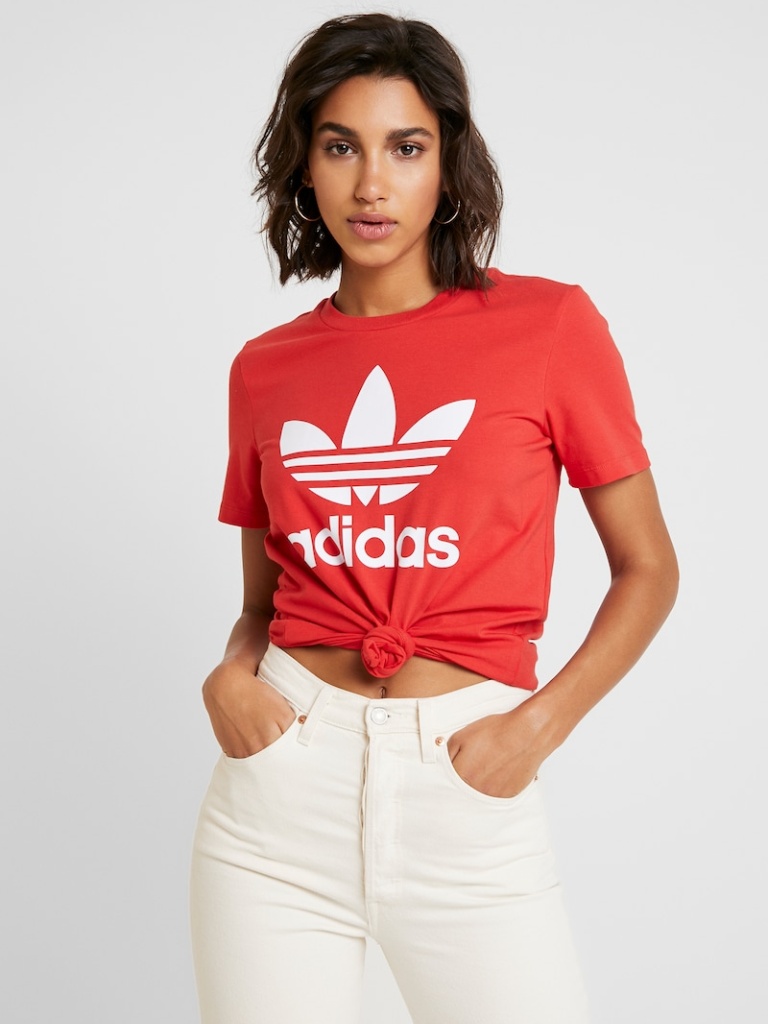
cotton tight short sleeve hip length Fully Tucked in crew t-shirt